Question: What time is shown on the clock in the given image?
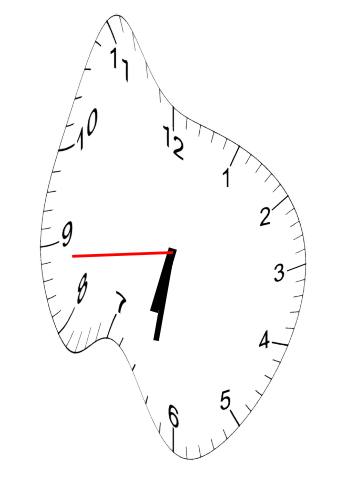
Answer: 06:31:44